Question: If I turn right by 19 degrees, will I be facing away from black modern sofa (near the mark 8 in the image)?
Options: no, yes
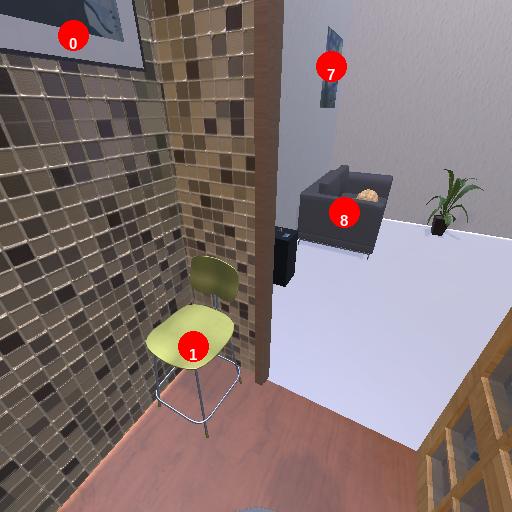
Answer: no